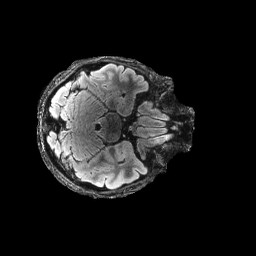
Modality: FLAIR
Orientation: axial
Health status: ill
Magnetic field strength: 3 T